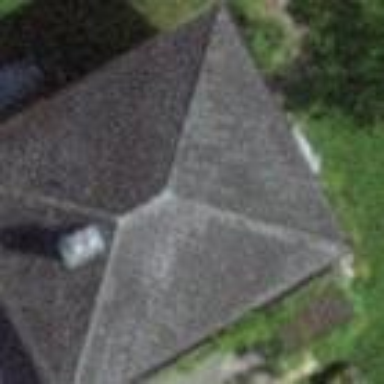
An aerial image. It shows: Hipped roof on residential building.